Interaction volume radius: 5 \u00c5
Interaction volume height: 20 \u00c5
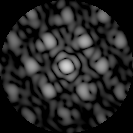
Disorder parameter: 0.3134